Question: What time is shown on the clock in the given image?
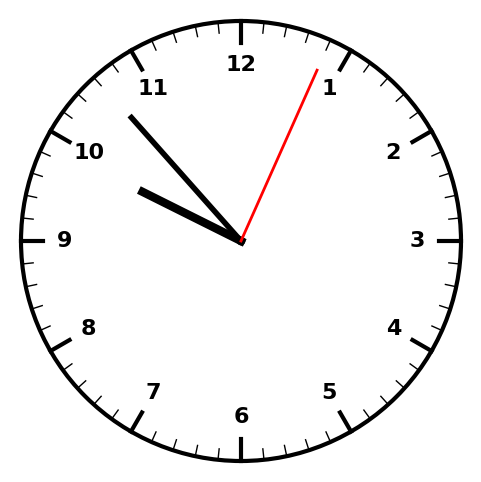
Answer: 09:53:04